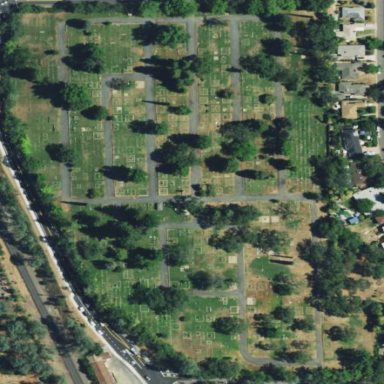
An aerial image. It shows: Cemetery or graveyard.